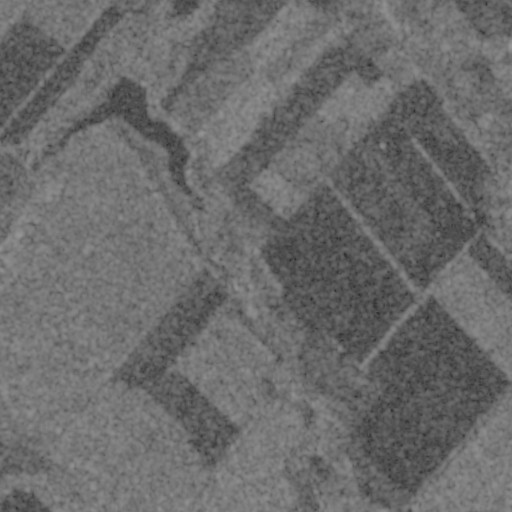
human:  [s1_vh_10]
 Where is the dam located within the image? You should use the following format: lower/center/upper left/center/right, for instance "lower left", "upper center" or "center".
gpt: The dam is located in the upper left of the image.
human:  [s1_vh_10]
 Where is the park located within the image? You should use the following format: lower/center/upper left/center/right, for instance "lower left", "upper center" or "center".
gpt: The park is located in the upper right of the image.
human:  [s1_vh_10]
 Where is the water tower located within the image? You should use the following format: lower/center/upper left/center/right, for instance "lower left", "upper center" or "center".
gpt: The water tower is located in the upper center of the image.
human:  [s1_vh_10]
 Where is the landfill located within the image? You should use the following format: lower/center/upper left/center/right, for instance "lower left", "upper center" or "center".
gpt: There is no landfill in the image.

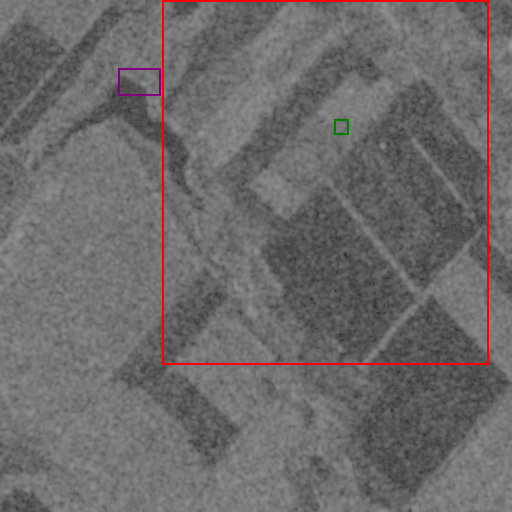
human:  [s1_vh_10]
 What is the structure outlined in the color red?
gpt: The structure outlined in red is a crop field.
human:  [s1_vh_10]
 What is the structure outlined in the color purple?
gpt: The structure outlined in purple is a dam.
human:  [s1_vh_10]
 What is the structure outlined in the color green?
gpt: The structure outlined in green is a park.
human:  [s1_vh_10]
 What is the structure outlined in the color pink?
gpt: There is no pink outline.